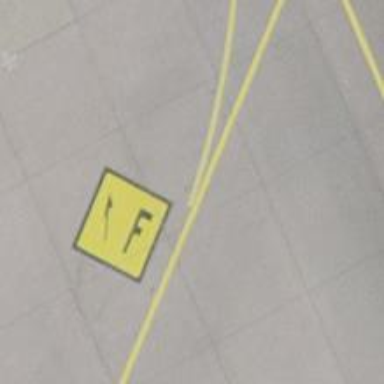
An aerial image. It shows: Image of taxiway at airport.